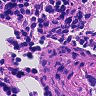
Metastatic tissue present: no